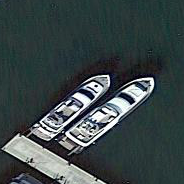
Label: civil